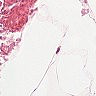
Metastatic tissue present: no